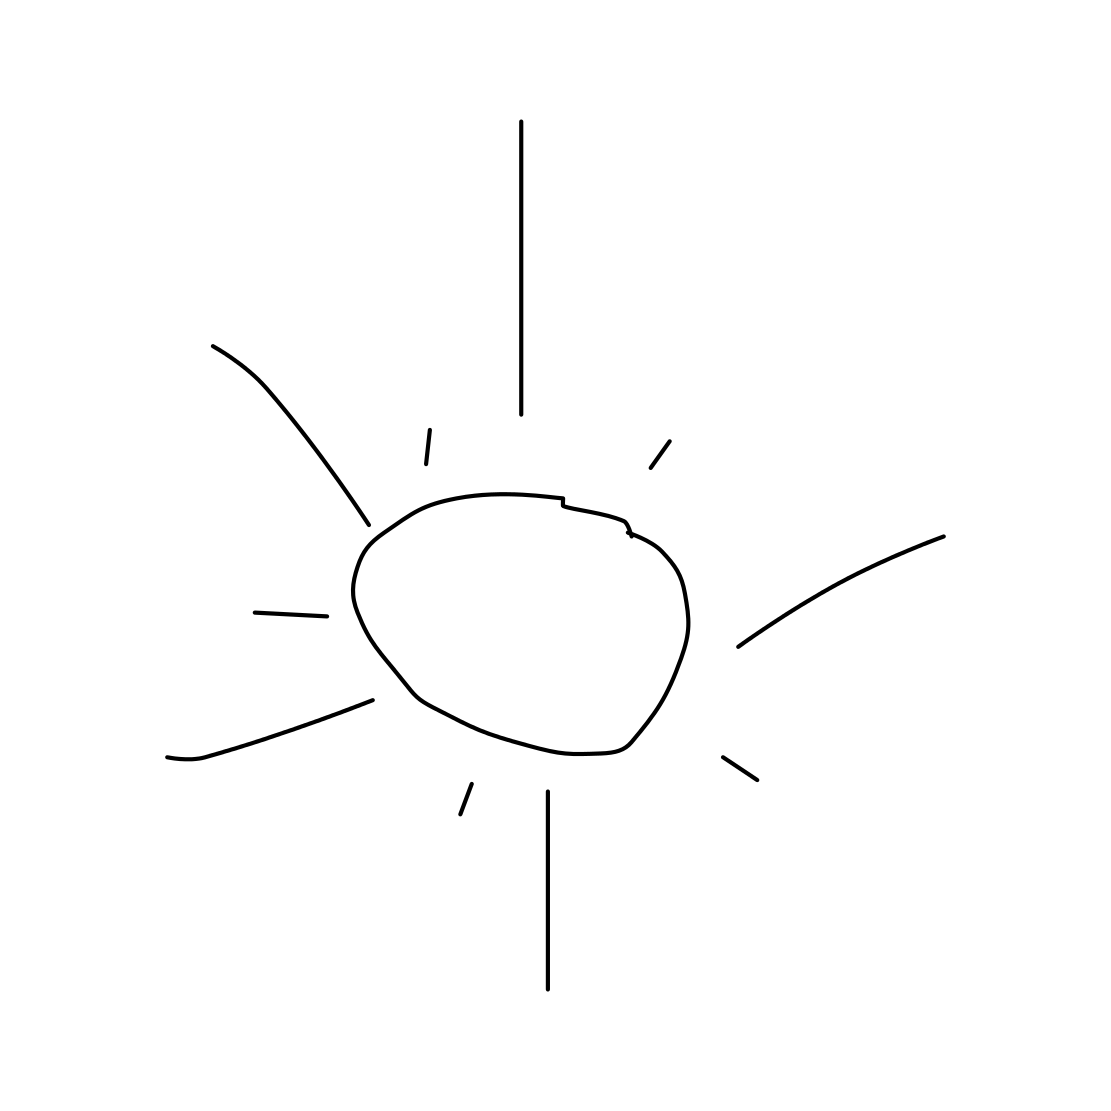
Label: sun